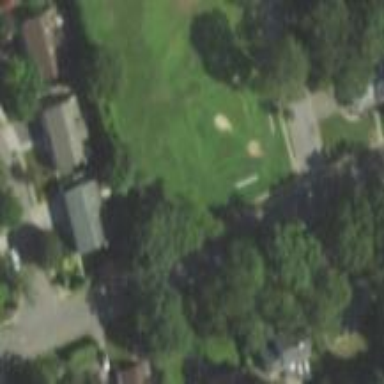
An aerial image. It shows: Baseball pitch for leisure land.